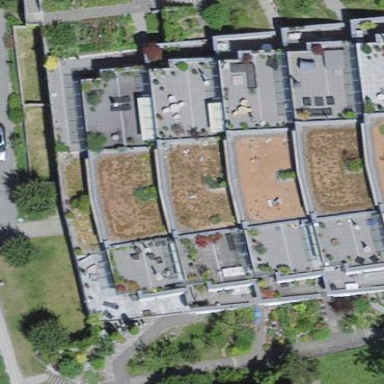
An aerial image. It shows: Residential building with flat red roof.